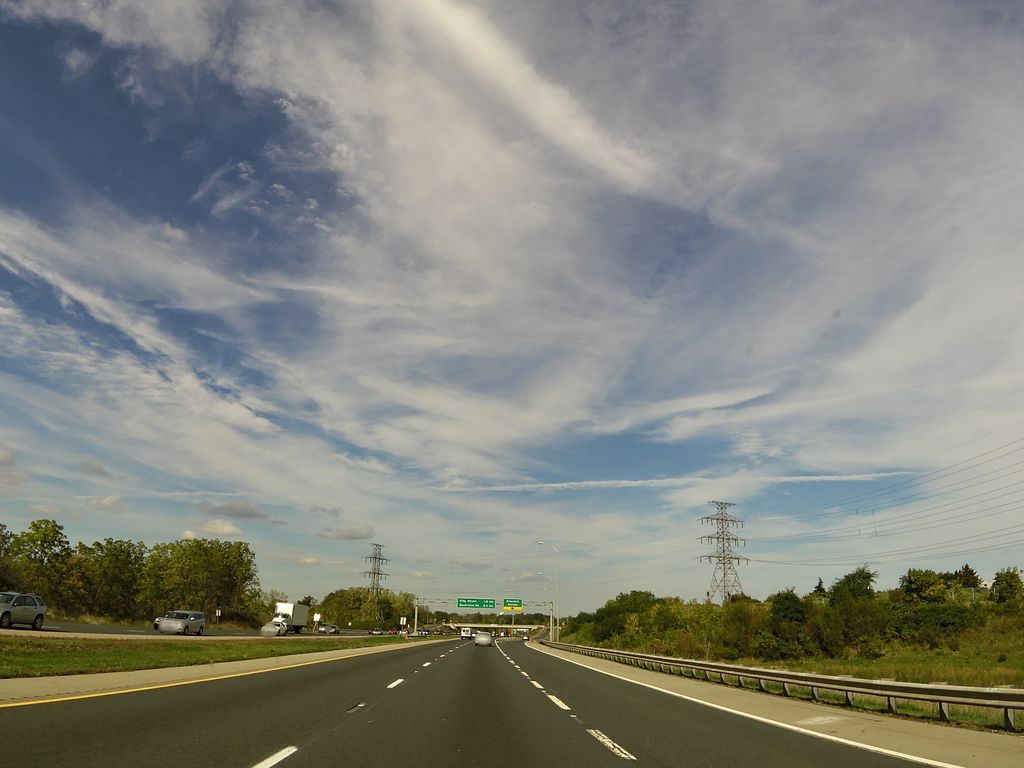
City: hamilton